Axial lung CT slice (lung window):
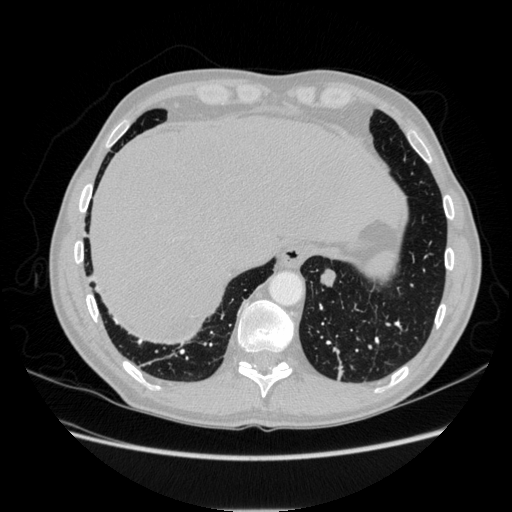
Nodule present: yes
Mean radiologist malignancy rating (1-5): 3.75